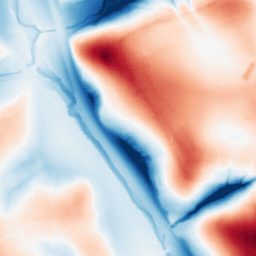
Category: trend_removal
Decomposition family: local_polynomial
Decomposition parameters: window_size: 101
degree: 1
Upsampling method: sinc_hamming
Upsampling parameters: scale: 2
kernel_size: 4
Upsampling scale: 2